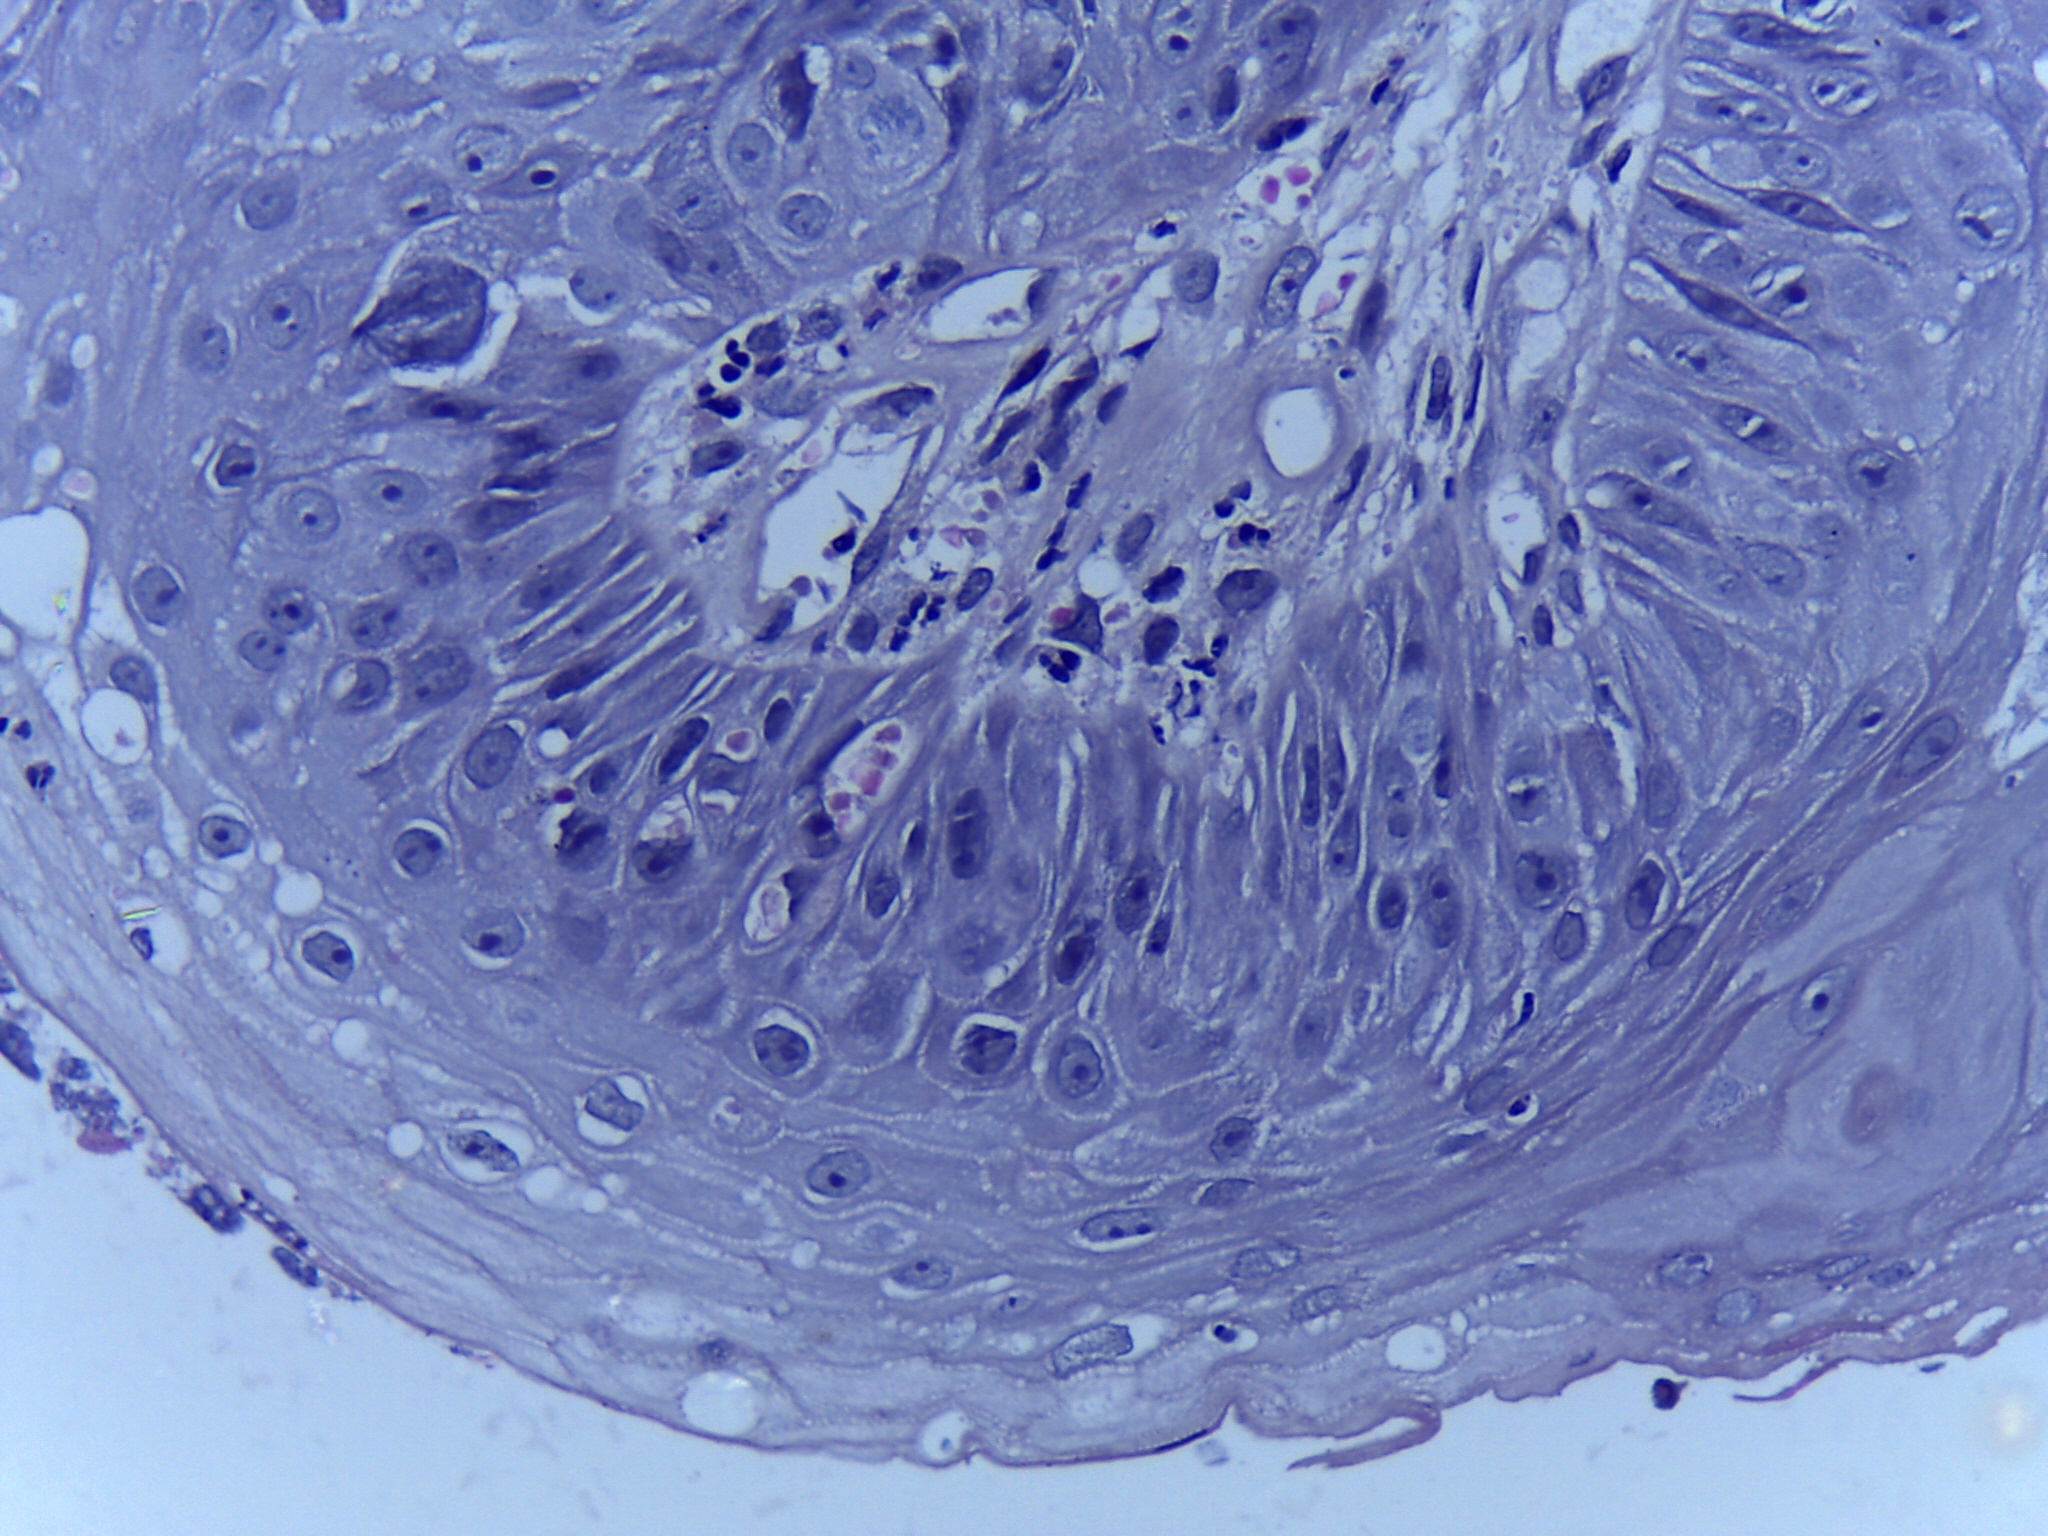
Diagnosis: OSCC